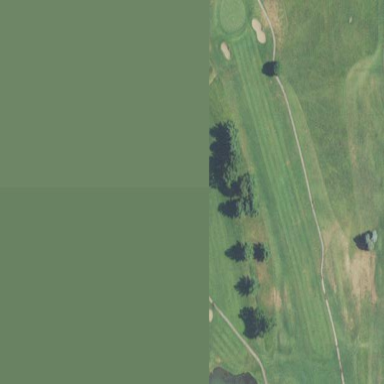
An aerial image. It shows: Rough area on grassy golf course.